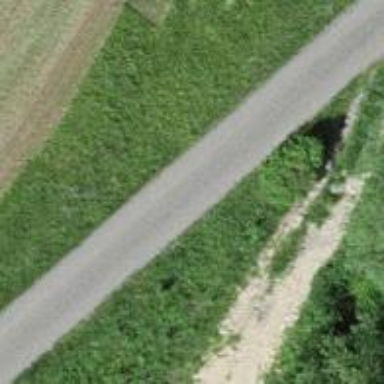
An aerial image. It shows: Unclassified road.